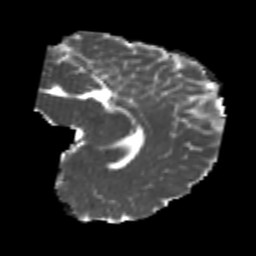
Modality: MD
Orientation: sagittal
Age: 22
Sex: female
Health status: healthy
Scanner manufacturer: philips
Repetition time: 7.387 s
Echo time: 0.08599 s